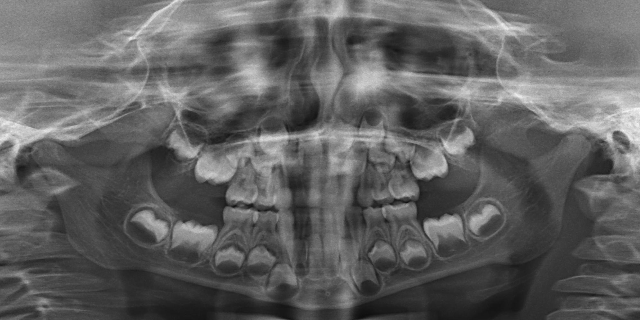
child